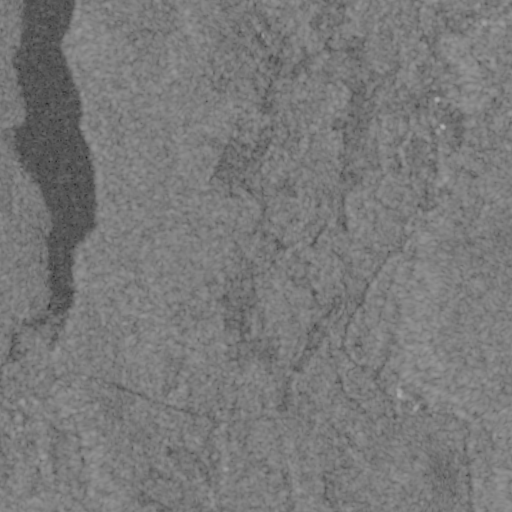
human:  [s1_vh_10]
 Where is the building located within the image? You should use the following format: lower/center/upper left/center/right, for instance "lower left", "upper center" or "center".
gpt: The building is located in the lower center of the image.
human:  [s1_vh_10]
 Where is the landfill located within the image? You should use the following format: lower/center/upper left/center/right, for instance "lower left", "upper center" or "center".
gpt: There is no landfill in the image.

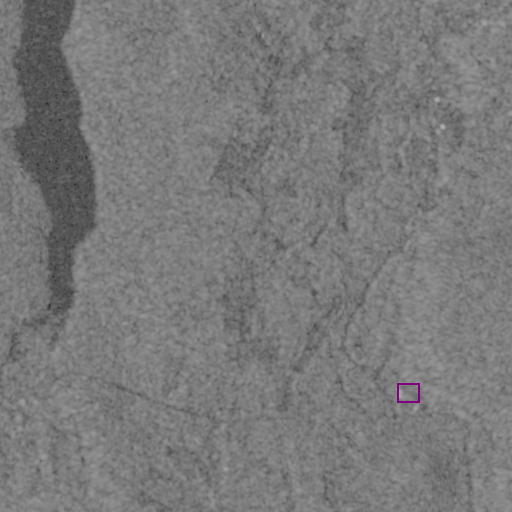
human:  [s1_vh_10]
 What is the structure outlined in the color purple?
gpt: The structure outlined in purple is a building.
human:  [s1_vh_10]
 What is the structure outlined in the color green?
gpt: There is no green outline.